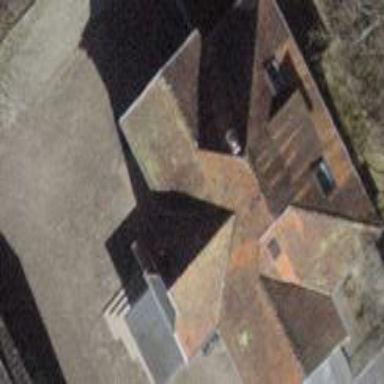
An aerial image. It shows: Building with tile roof.